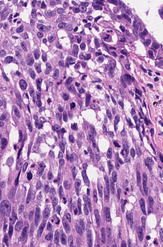
Tumor epithelial tissue: yes
Tumor-associated stroma tissue: yes
Normal tissue: no